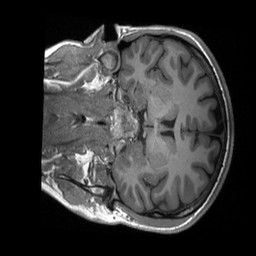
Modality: T1w
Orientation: coronal
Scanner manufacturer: siemens
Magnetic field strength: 3 T
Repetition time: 2.4 s
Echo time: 0.00224 s